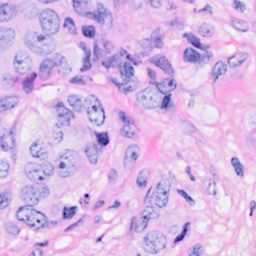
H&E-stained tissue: Breast